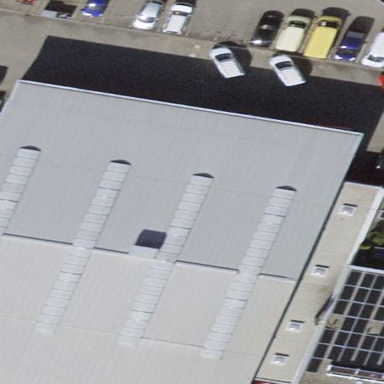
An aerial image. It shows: Commercial building.